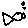
Label: fish